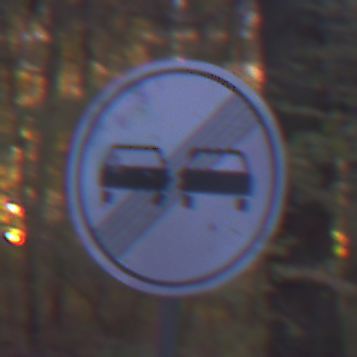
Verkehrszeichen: EndeUeberholverbot
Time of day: Night
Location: Outdoor (Suburban)
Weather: PartlyCloudy
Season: NotSpecified
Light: Artificial